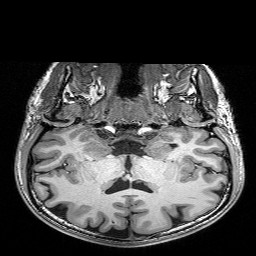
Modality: T1w
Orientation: sagittal
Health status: healthy
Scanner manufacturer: siemens
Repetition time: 2.53 s
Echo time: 0.00332 s